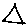
Label: triangle